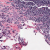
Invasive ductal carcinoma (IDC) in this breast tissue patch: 1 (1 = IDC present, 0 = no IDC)